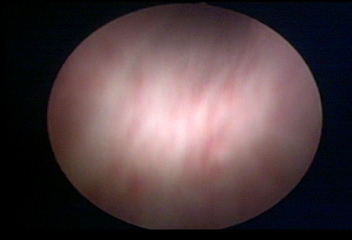
Modality: WLC
Class: Normal mucosa
Bladder cancer association: No